Aerial crown-view tile of a tropical tree (Barro Colorado Island, Panama), acquired 20250217:
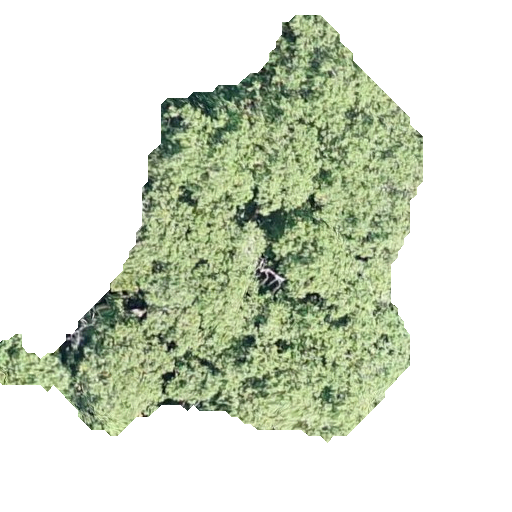
Species: Hieronyma alchorneoides
GBIF accepted scientific name: Hieronyma alchorneoides
Crown area: 151.132 m²